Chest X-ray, PA view. Patient: 12 years old, sex M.
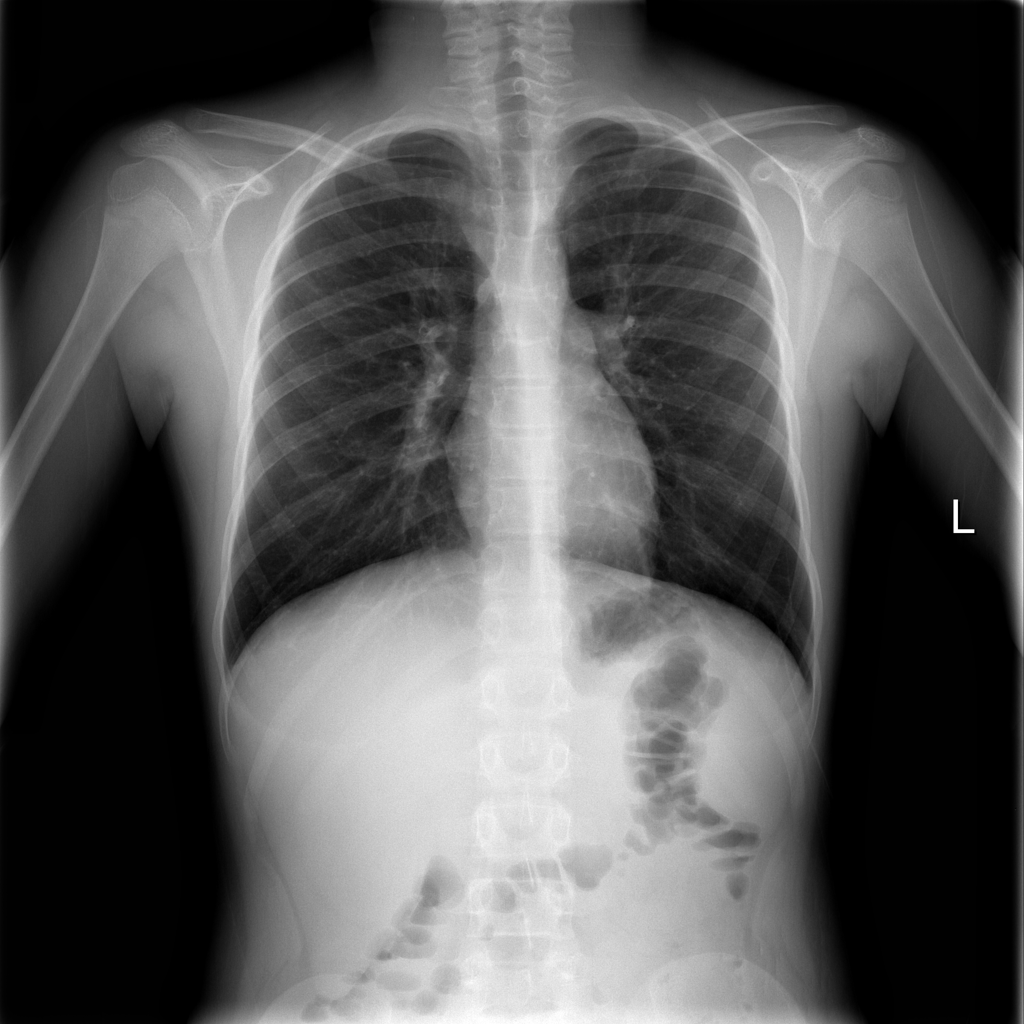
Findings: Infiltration